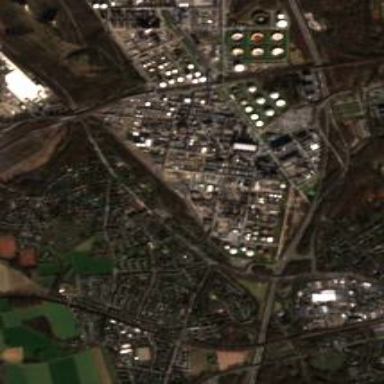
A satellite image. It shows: Industrial area with refinery.